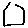
Label: hexagon